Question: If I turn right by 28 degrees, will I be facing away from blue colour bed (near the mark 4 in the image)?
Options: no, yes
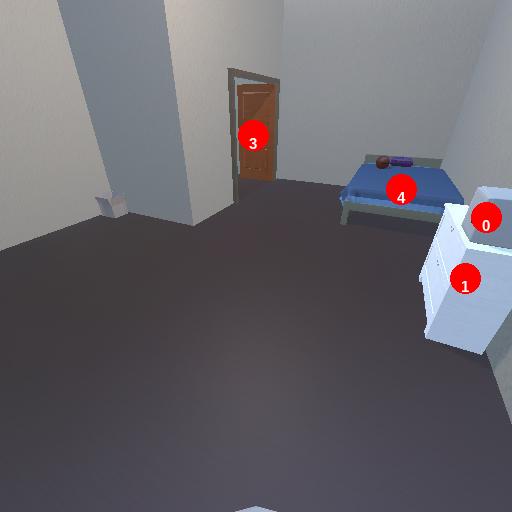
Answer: no